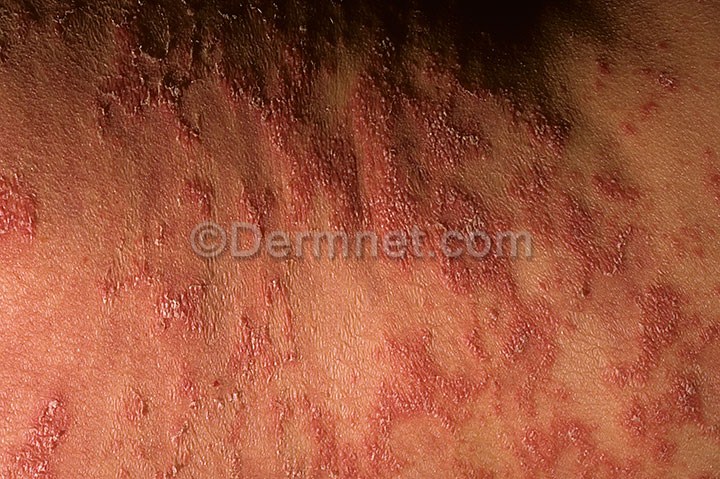
Disease: Psoriasis pictures Lichen Planus and related diseases